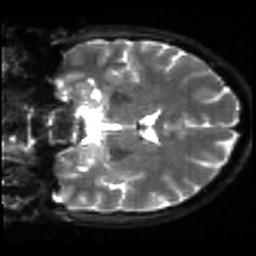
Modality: sbref
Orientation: coronal
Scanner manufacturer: siemens
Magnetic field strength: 3 T
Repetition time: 4 s
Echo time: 0.0594 s